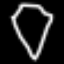
Label: diamond